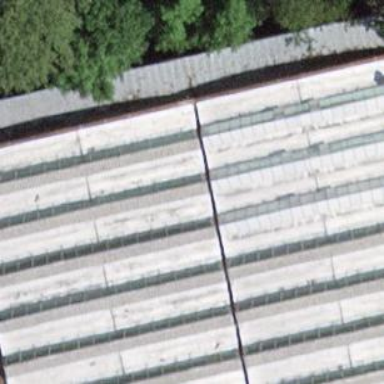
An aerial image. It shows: Industrial building.